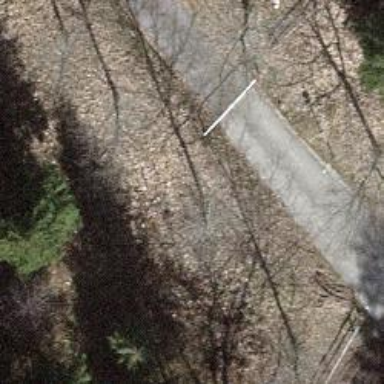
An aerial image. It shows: Lift gate barrier.